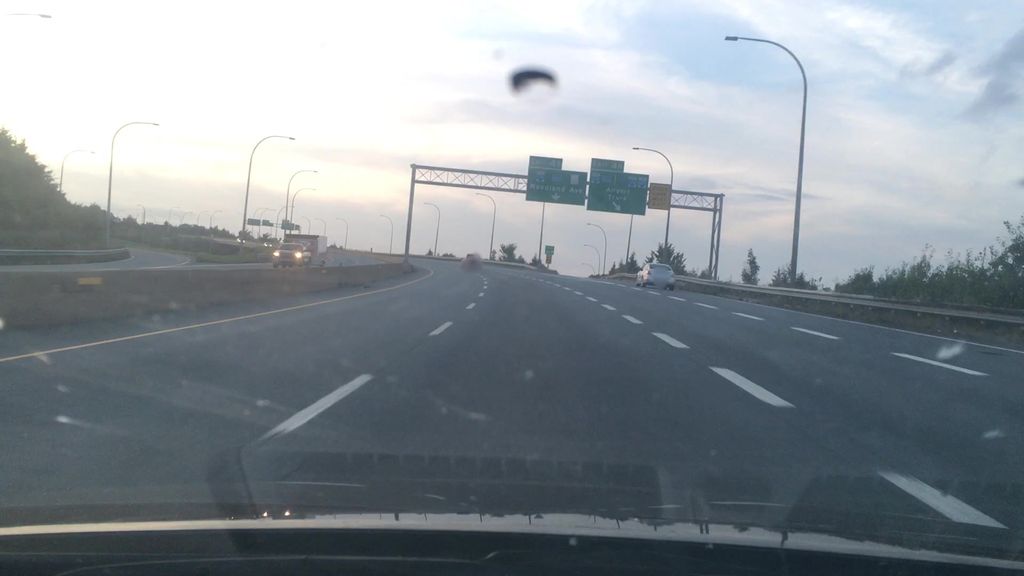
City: halifax